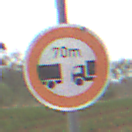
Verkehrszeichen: VerbotUnterschreitenMindestabstand
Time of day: Midday
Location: Outdoor (Nature)
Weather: PartlyCloudy
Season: NotSpecified
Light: Natural